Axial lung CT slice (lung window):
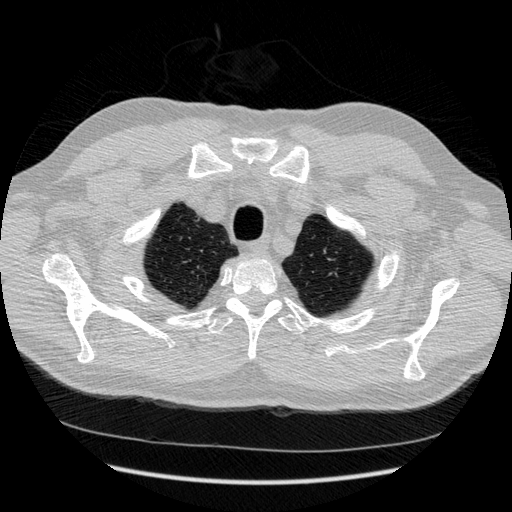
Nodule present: no